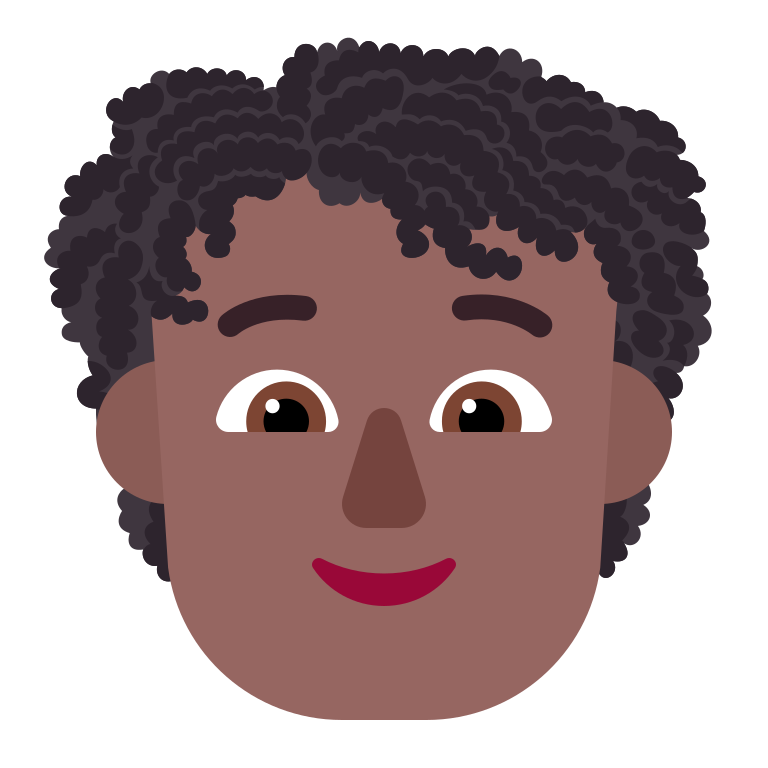
person curly hair flat  dark